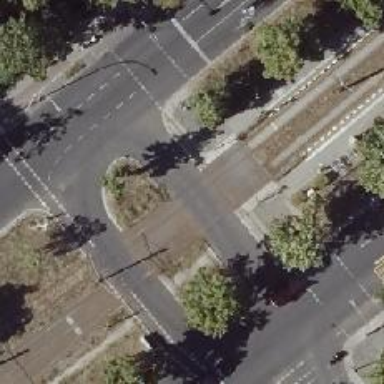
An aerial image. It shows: Tram level crossing on the railway.